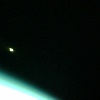
Label: space